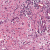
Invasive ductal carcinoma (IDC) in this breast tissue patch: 0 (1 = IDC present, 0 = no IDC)